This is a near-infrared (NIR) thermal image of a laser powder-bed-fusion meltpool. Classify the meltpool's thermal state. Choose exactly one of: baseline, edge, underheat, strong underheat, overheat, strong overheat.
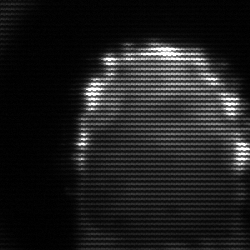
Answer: baseline